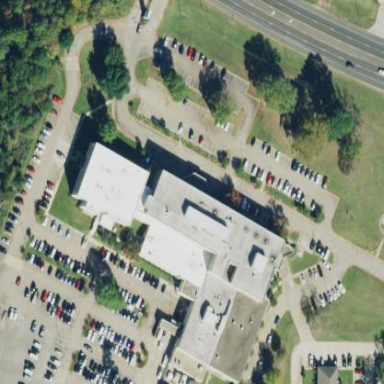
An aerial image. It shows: Hospital building.